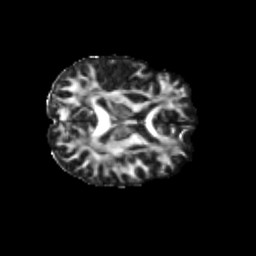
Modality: FA
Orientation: axial
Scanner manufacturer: siemens
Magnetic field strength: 3 T
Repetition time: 9.2 s
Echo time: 0.084 s